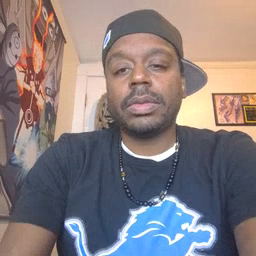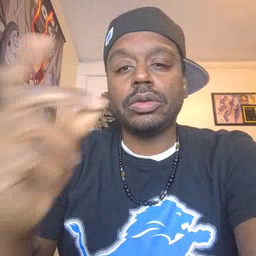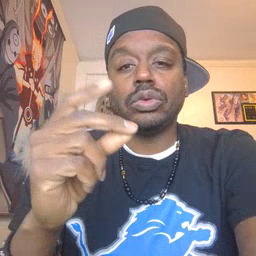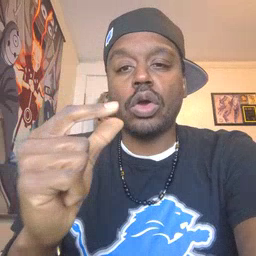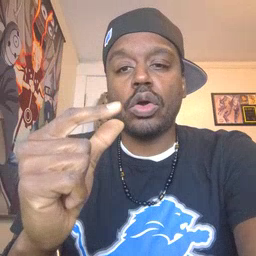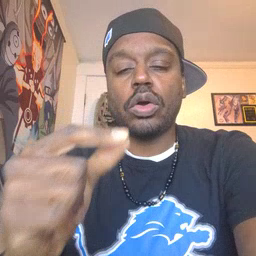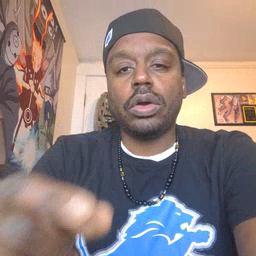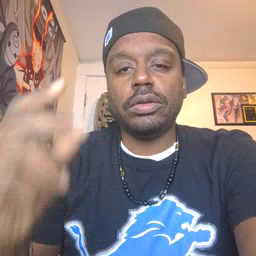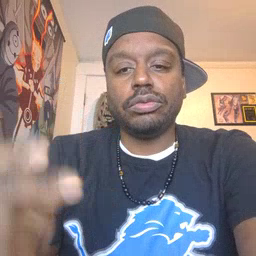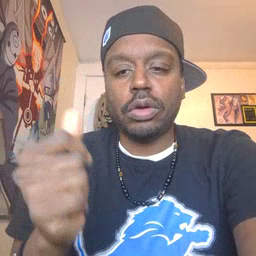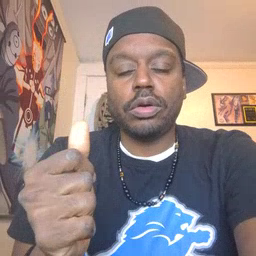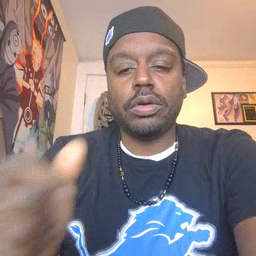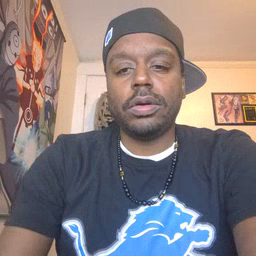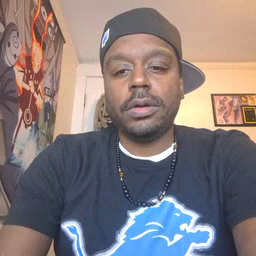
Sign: dog